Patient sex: M
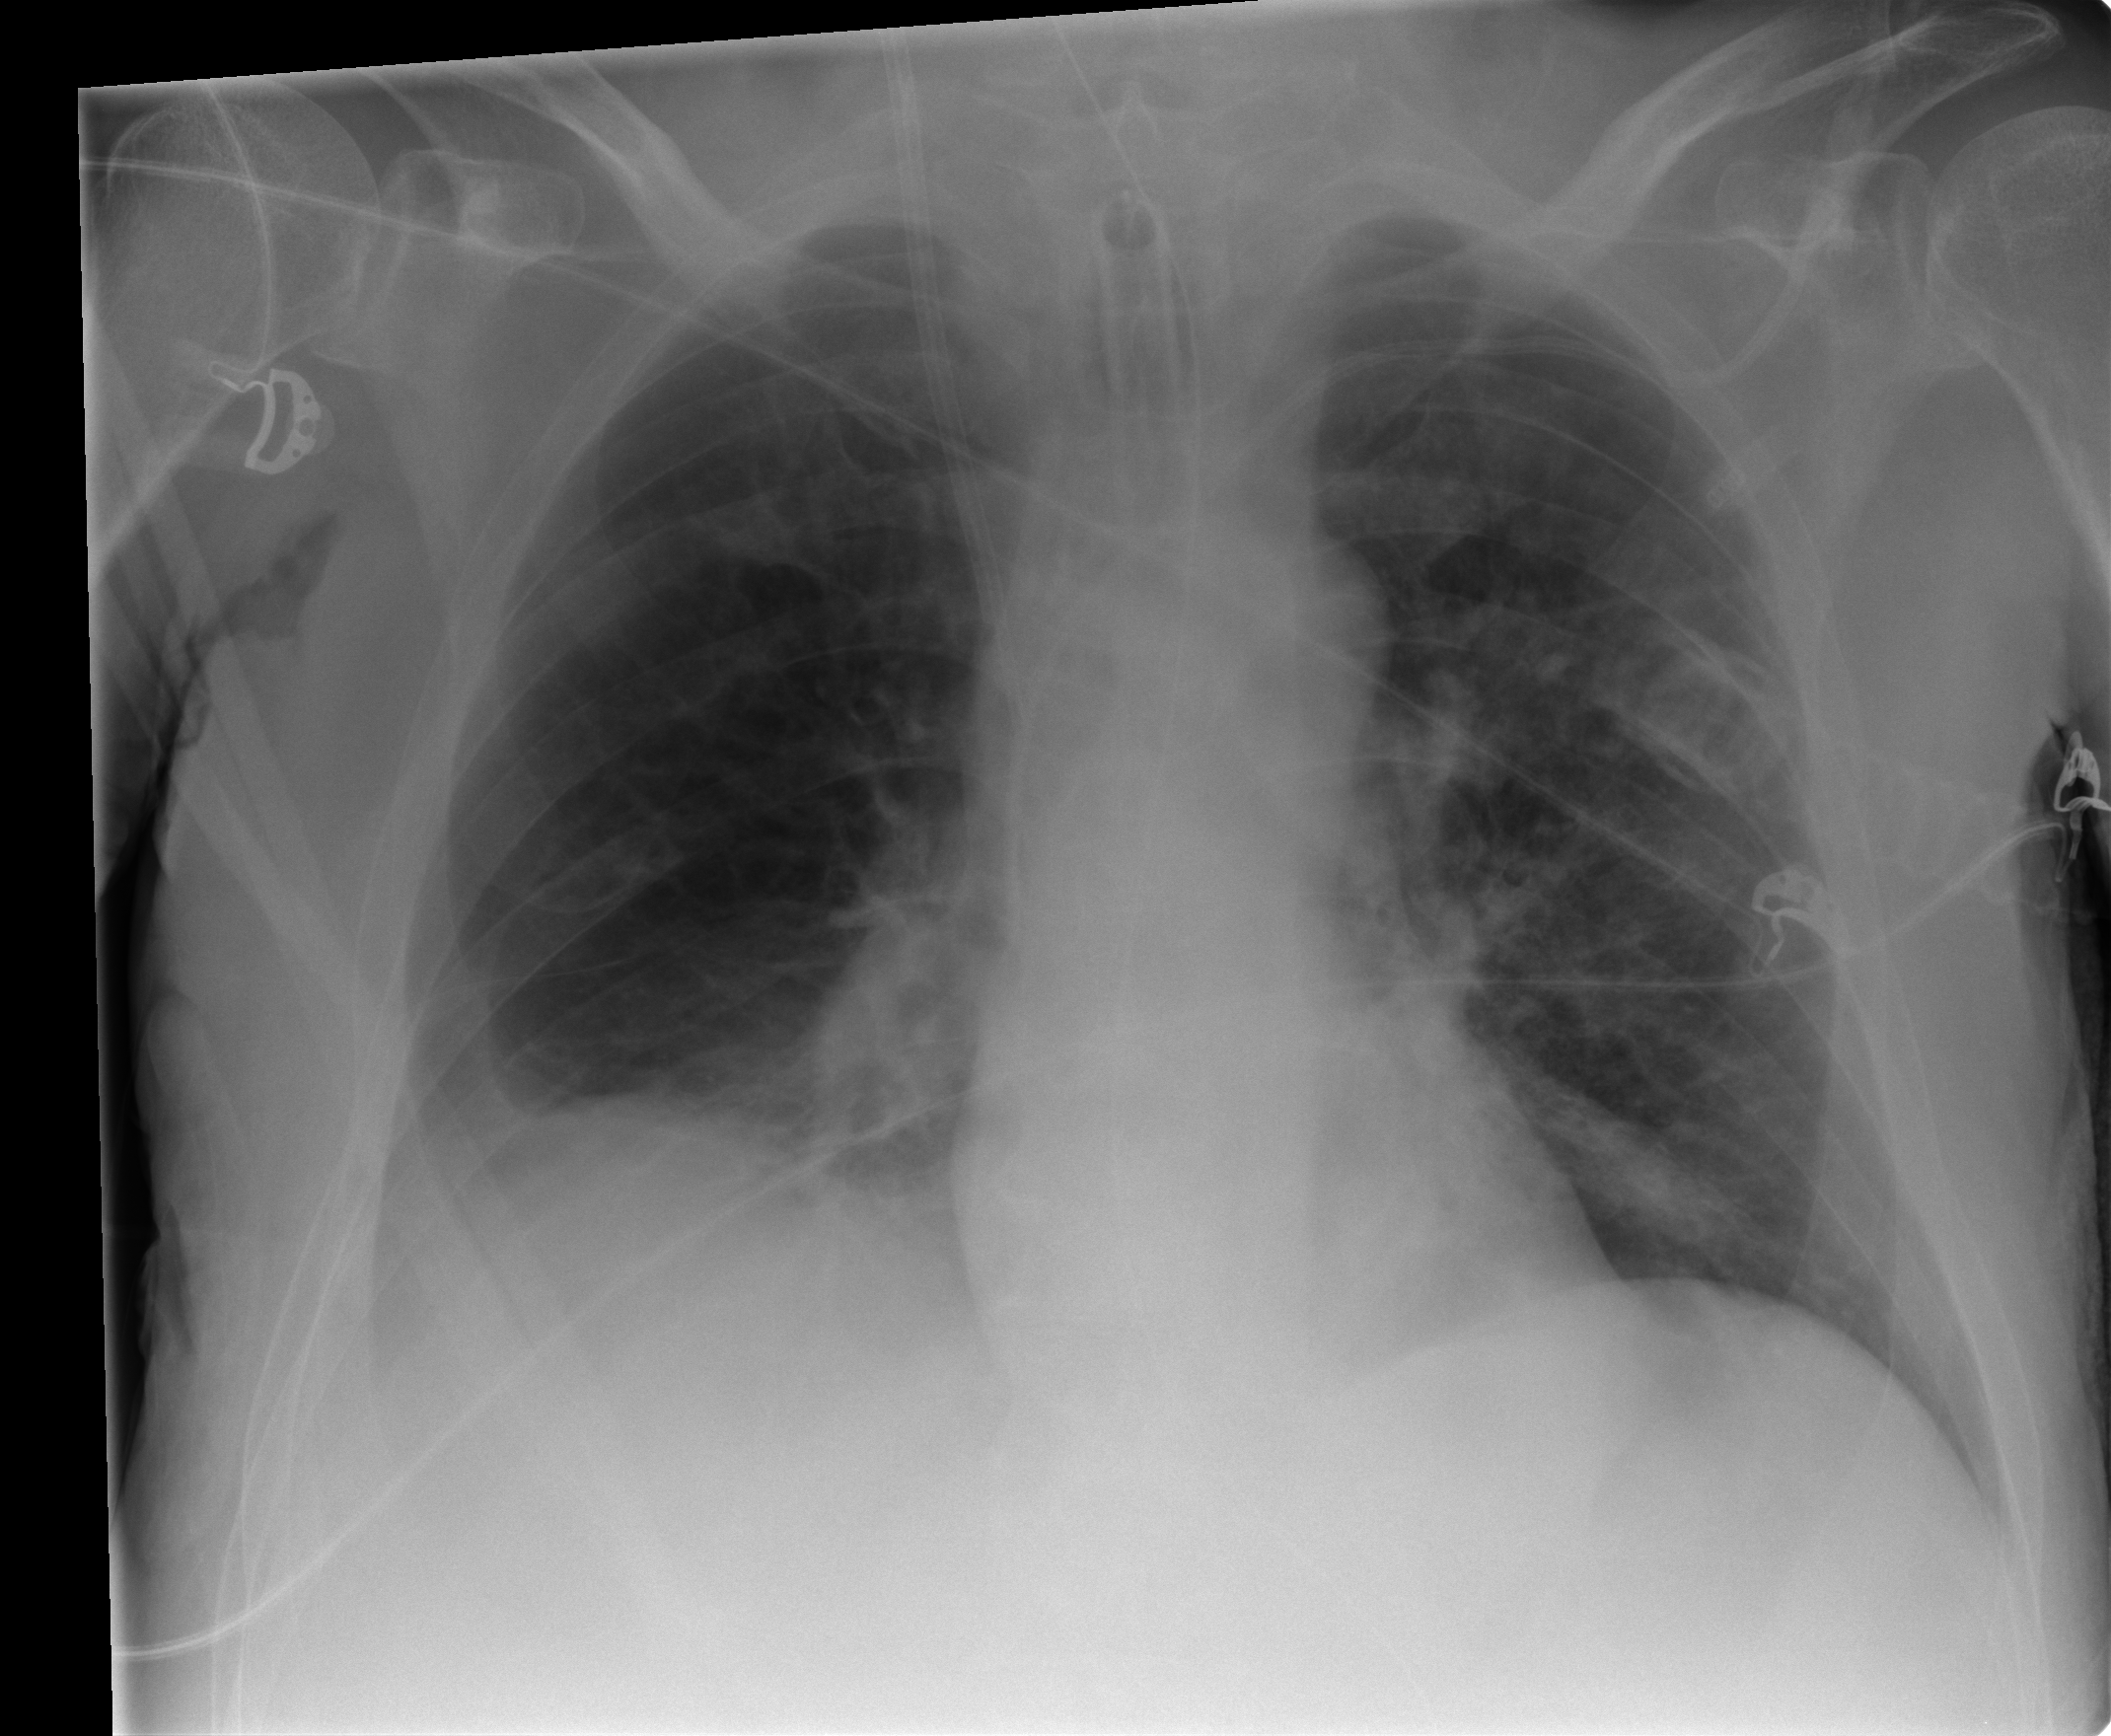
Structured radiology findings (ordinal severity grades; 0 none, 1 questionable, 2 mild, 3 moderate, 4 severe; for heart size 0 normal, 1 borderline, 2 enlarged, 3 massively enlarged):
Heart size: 0
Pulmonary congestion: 2
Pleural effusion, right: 2
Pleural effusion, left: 0
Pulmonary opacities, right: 0
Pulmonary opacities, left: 2
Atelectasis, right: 2
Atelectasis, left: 2